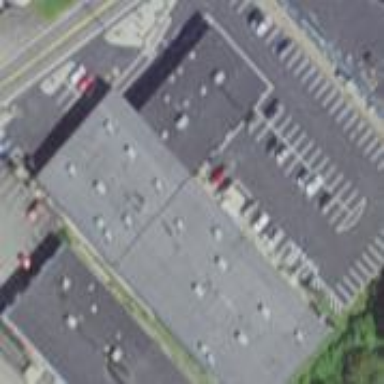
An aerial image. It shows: Industrial building.